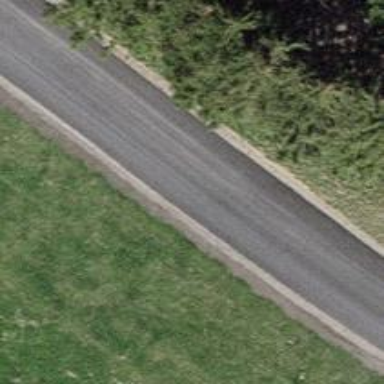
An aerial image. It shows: Unclassified road with asphalt surface and no sidewalk.